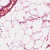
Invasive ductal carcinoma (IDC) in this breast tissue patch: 0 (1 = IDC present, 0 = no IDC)